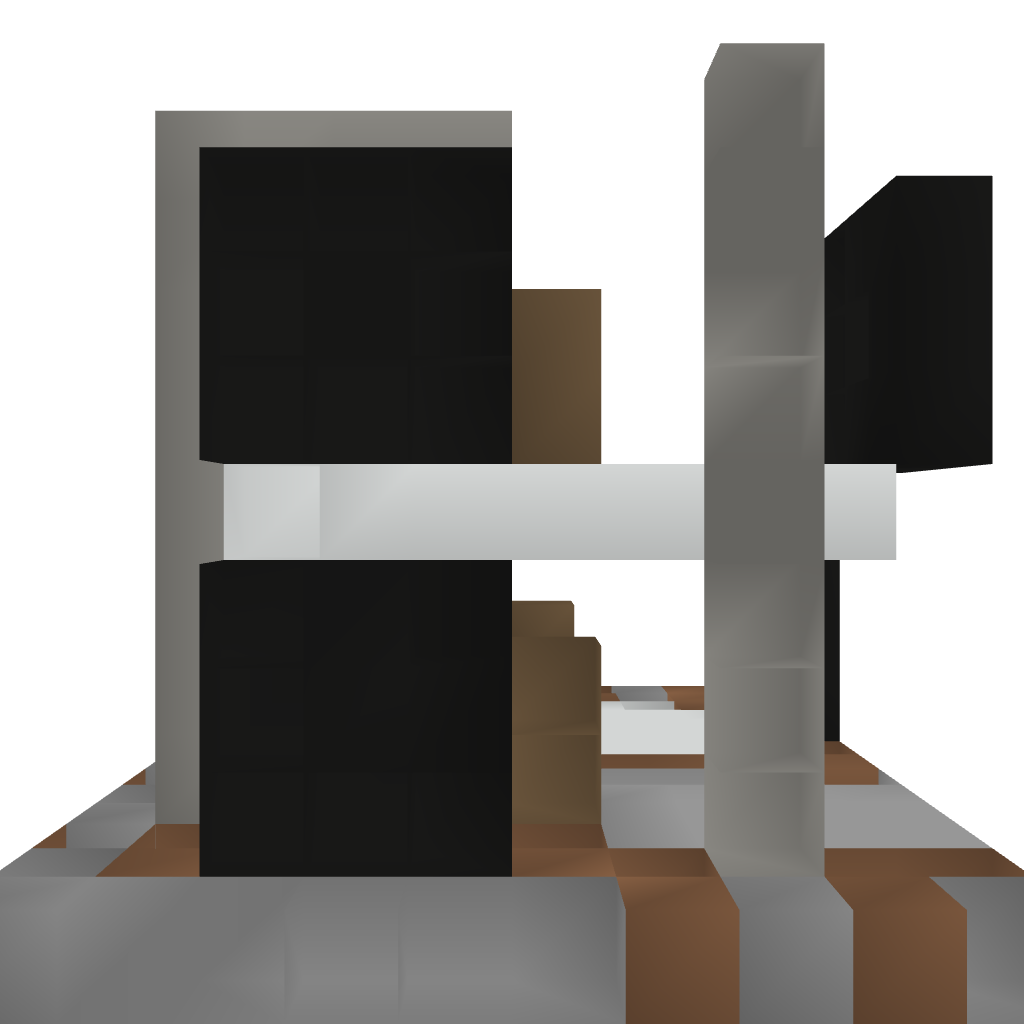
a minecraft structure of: Modern House #5